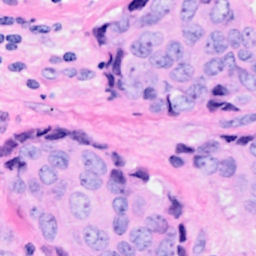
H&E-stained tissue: Breast